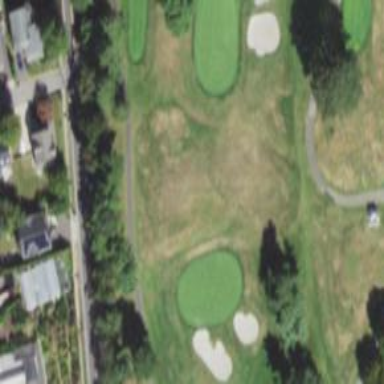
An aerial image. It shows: Area of rough grass used for golf.